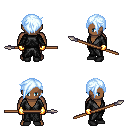
a pixel art fantasy rpg character, male body template, human, dark skin, gray robe, gold greaves, white cyan pixie cut hairstyle, gold gloves, black shoes, spear, four views (front, back, left, right), 2x2 character sprite sheet, small pixel art, hard edges, no anti-aliasing